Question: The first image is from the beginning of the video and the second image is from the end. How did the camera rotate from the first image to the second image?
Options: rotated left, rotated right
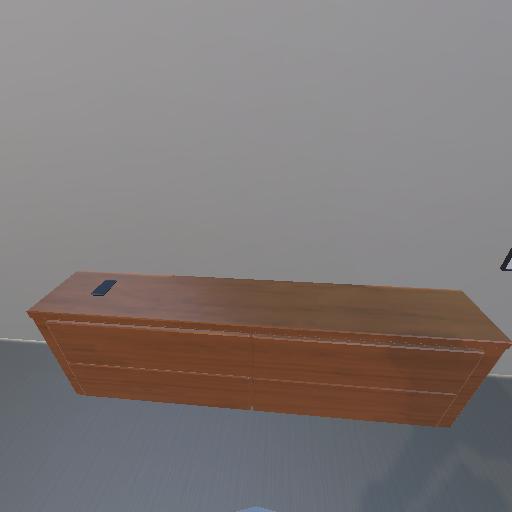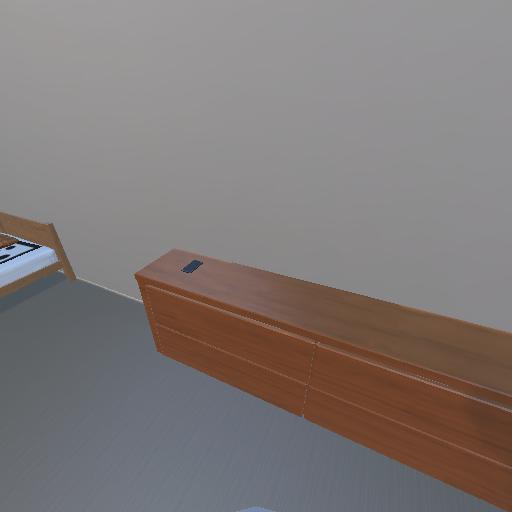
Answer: rotated left